Here is the envelope spectrum of one vibration snapshot from a rolling-element bearing, with each characteristic fault-frequency family marked on the frequency axis. Classify the bearing condition as one of: normal, inner_race, outer_race, ball.
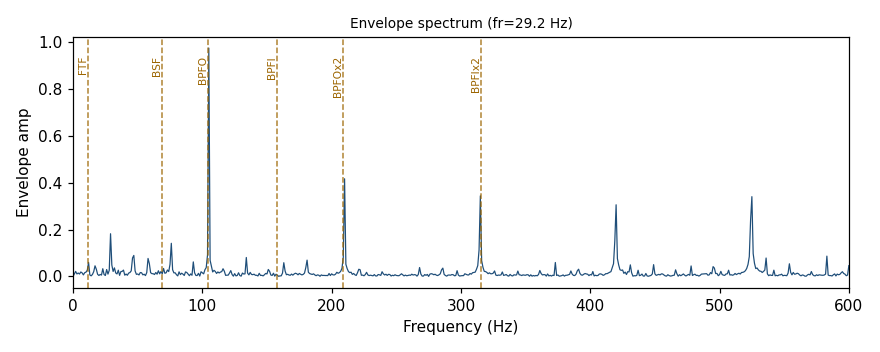
Answer: outer_race